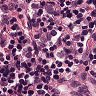
Metastatic tissue present: yes